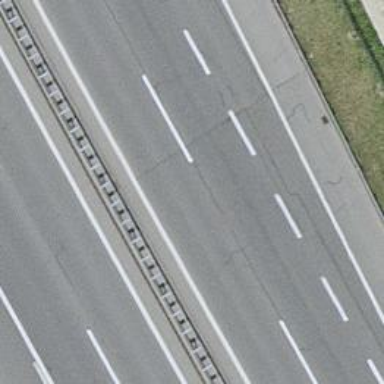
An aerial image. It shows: Motorway.